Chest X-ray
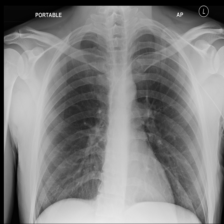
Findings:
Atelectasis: negative
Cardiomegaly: negative
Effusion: negative
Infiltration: negative
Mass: negative
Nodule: negative
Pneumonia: negative
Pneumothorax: negative
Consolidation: negative
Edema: negative
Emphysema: negative
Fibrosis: negative
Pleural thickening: negative
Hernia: negative